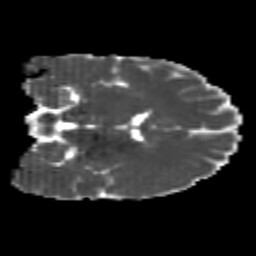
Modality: MD
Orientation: coronal
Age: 23
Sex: male
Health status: healthy
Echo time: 0.074 s